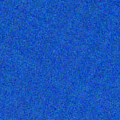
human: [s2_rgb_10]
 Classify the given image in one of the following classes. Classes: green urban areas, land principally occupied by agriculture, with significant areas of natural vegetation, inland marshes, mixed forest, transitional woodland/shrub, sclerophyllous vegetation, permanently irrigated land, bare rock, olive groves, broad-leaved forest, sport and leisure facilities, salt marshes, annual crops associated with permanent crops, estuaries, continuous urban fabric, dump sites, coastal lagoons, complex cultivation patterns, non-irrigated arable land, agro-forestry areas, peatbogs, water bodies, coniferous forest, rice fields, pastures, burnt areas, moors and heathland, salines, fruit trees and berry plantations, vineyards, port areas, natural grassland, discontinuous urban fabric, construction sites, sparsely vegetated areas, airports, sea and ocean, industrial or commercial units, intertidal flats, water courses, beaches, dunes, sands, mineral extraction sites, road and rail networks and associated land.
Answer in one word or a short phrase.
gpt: sea and ocean